Question: I am an Android programming newbie trying to move from Activities to Fragments.
I have a simple Bluetooth app with 3 Activities:
1. MainActivity (with "Settings" in menu)
2. SettingsActivity with few checkboxes and seekbars
3. ScanningActivity showing Bluetooth devices in a list
This is a screenshot of the MainActivity, with an ellipsis menu in top-right corner:

I am trying to change my app to have a single MainActivity, which displays one of 3 Fragments (MainFragment, SettingsFragment or ScanningFragment):
'''
public class MainActivity extends Activity implements
MainListener, /* my 3 custom interfaces */
SettingsListener,
ScanningListener,
BleWrapperUiCallbacks {
public void onCreate(Bundle savedInstanceState) {
super.onCreate(savedInstanceState);
setContentView(R.layout.activity_main); // empty FrameLayout
Fragment fragment = new MainFragment();
getFragmentManager().beginTransaction()
.replace(R.id.root, fragment, "main")
.commit();
}
@Override
public boolean onCreateOptionsMenu(Menu menu) {
getMenuInflater().inflate(R.menu.main, menu);
return true;
}
@Override
public boolean onOptionsItemSelected(MenuItem item) {
switch (item.getItemId()) {
case R.id.action_settings:
Fragment fragment = new SettingsFragment();
getFragmentManager().beginTransaction()
.addToBackStack(null)
.replace(R.id.root, fragment, "settings")
.commit();
break;
}
return super.onOptionsItemSelected(item);
}
'''
is that currently the "Settings" menu is always displayed - while I only need to display it when the MainFragment is shown (but not when SettingsFragment or ScanningFragment are shown).
How to solve this best?
And do I have to introduce an enum variable, which I can query to find which of the 3 Fragments is currently displayed or is there a nicer way?
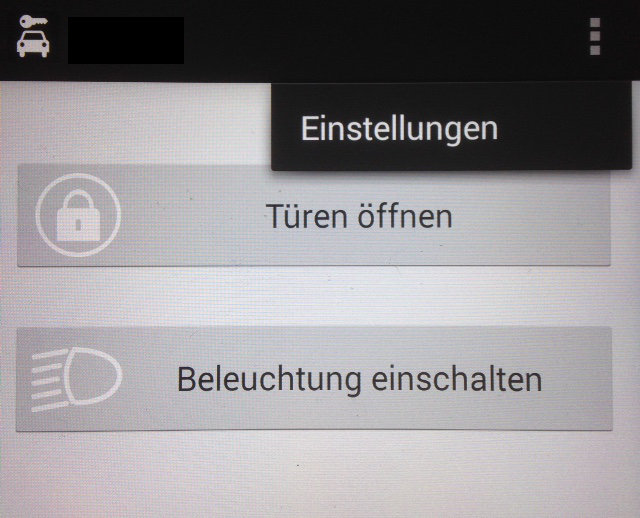
Answer: Use the 'onCreateOptionsMenu()' in the fragment you wish to show the menu, not in your activity. In the others fragments you don't want to display the menu, use 'setHasOptionMenu(false)'.
To get your current fragment, use the 'findFragmentByTag()' from your 'FragmentManager'